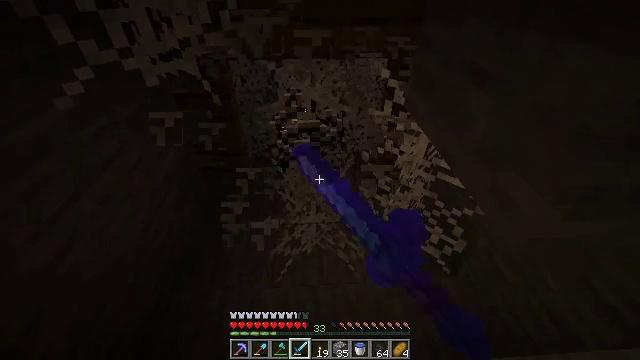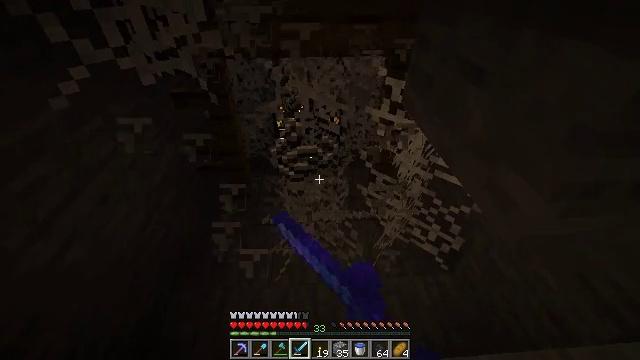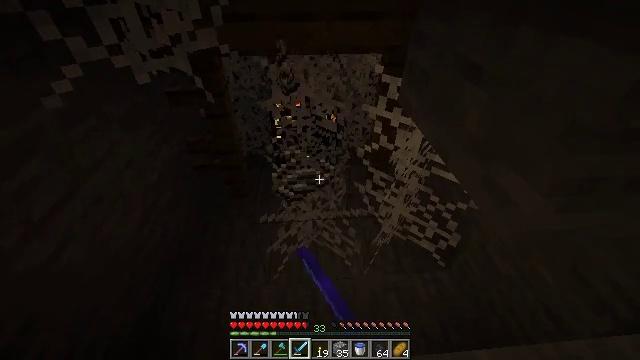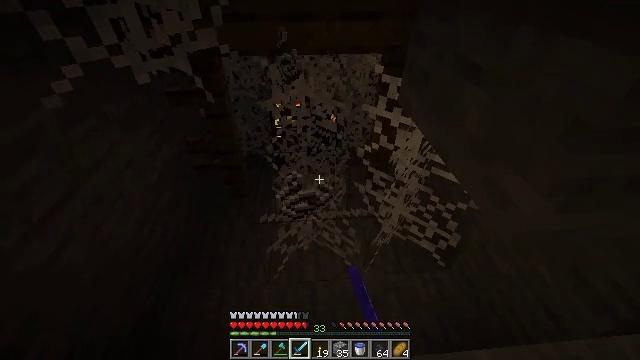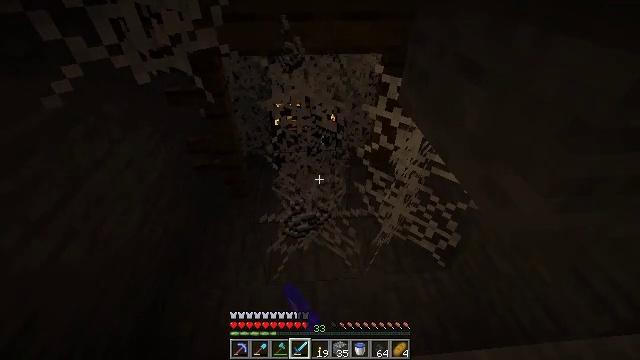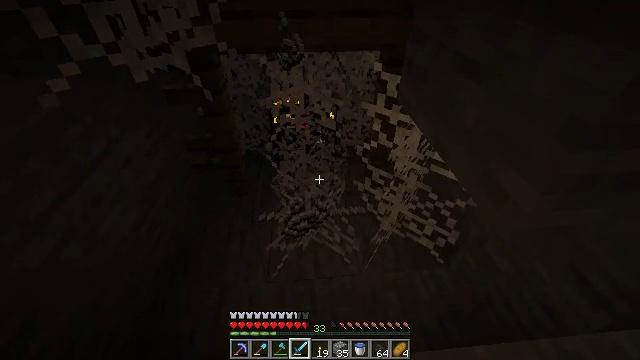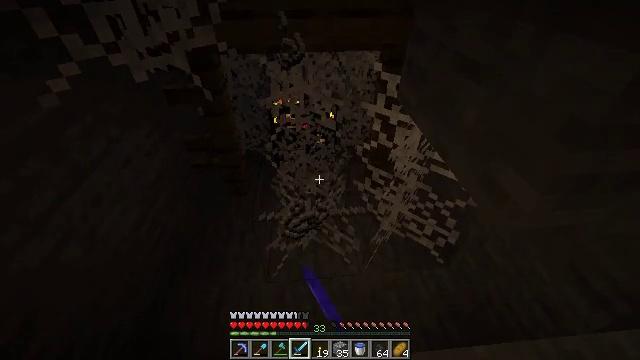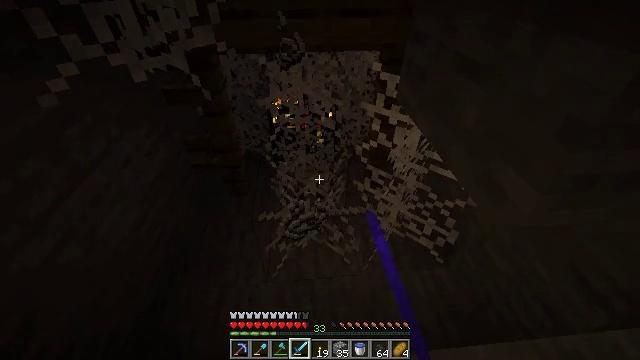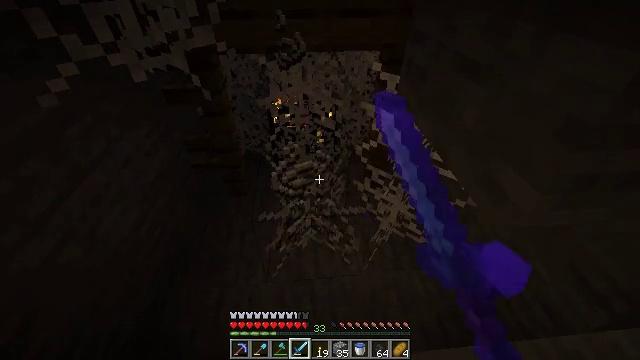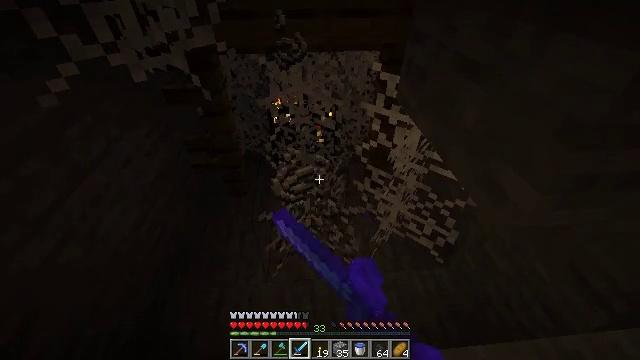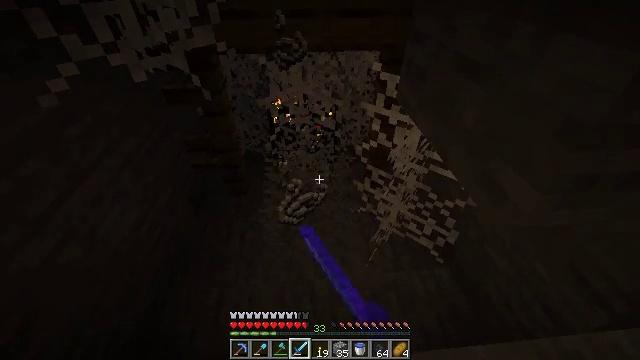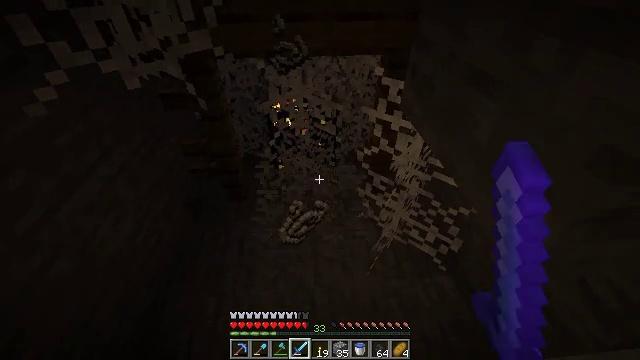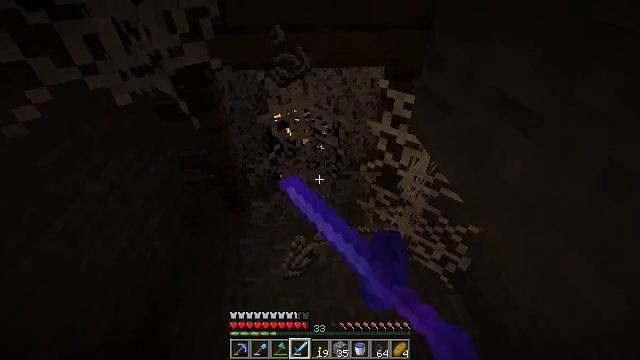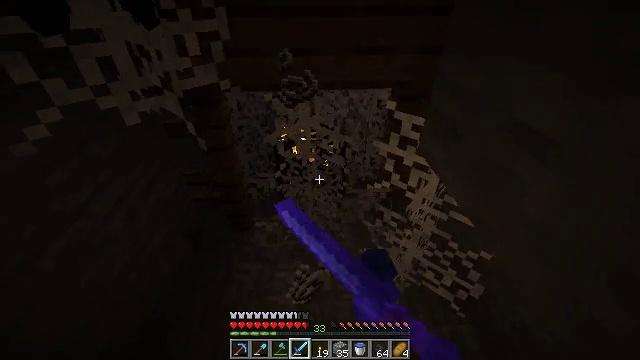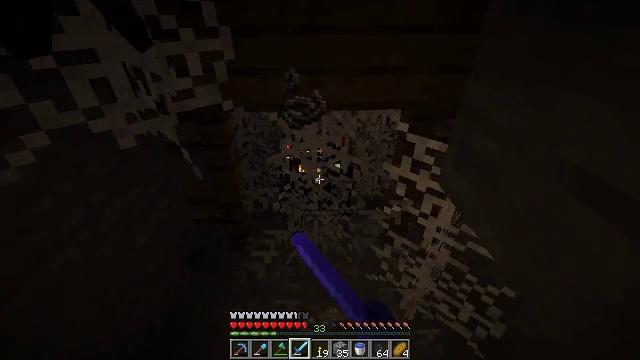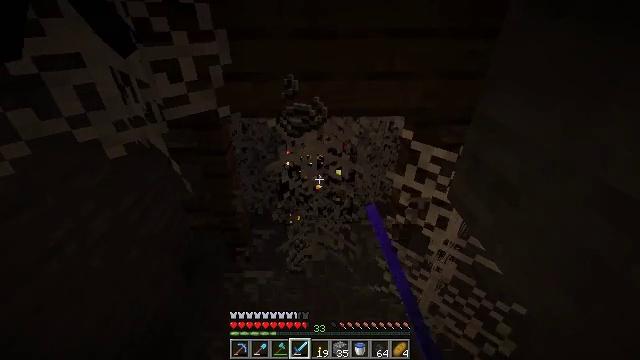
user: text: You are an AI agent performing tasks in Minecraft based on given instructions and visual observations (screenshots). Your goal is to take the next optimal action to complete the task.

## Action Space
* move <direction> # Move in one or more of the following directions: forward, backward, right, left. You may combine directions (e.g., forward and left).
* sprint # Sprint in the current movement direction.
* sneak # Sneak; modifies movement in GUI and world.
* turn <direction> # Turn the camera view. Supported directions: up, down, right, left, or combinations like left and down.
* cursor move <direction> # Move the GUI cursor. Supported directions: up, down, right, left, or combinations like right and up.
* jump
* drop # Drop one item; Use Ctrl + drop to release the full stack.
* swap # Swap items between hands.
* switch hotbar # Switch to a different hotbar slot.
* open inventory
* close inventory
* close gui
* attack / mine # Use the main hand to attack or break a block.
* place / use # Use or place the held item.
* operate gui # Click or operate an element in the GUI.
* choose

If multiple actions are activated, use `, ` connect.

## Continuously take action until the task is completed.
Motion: motion action
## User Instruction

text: Remove the cobweb to avoid getting stuck.
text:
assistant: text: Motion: attack / mine
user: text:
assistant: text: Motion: attack / mine
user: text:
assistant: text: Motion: attack / mine
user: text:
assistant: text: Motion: attack / mine
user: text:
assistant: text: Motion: attack / mine
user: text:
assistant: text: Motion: attack / mine
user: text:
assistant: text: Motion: attack / mine
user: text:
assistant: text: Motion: attack / mine
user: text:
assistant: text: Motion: attack / mine
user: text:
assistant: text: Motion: attack / mine
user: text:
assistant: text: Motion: move forward, attack / mine
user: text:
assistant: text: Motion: move forward, attack / mine
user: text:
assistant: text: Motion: move forward, turn left and up, attack / mine
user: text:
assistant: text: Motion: turn left and up, attack / mine
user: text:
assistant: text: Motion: attack / mine
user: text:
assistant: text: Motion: attack / mine
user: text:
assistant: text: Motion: attack / mine
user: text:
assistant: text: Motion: attack / mine
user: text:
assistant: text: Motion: attack / mine
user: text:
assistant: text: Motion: attack / mine
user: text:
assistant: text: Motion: turn up, attack / mine
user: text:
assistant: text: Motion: turn up, attack / mine
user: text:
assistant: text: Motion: attack / mine
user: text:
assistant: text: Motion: attack / mine
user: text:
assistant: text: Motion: attack / mine
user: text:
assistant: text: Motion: attack / mine
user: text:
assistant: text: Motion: attack / mine
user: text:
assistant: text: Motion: attack / mine
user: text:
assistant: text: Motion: turn down, attack / mine
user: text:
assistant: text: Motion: turn down, attack / mine